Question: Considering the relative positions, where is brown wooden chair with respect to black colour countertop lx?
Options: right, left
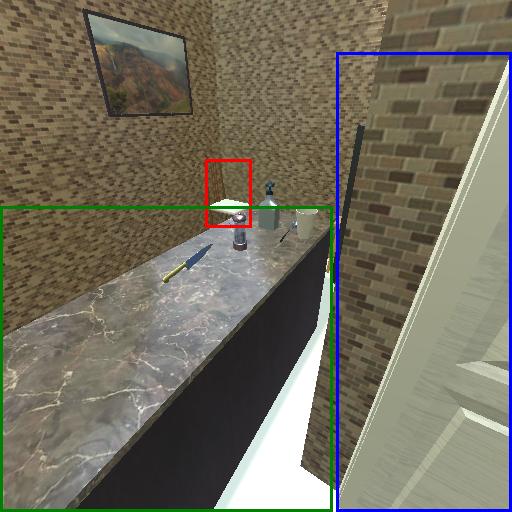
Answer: right